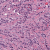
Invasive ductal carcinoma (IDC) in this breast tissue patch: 1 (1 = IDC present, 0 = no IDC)